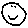
Label: smiley face